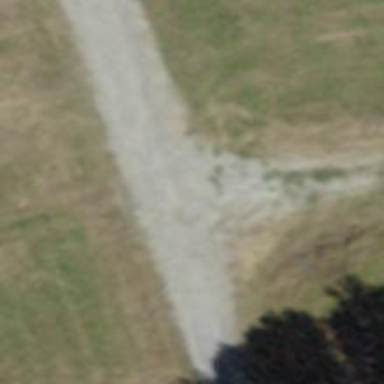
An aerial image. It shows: Gravel track passing through tunnel.